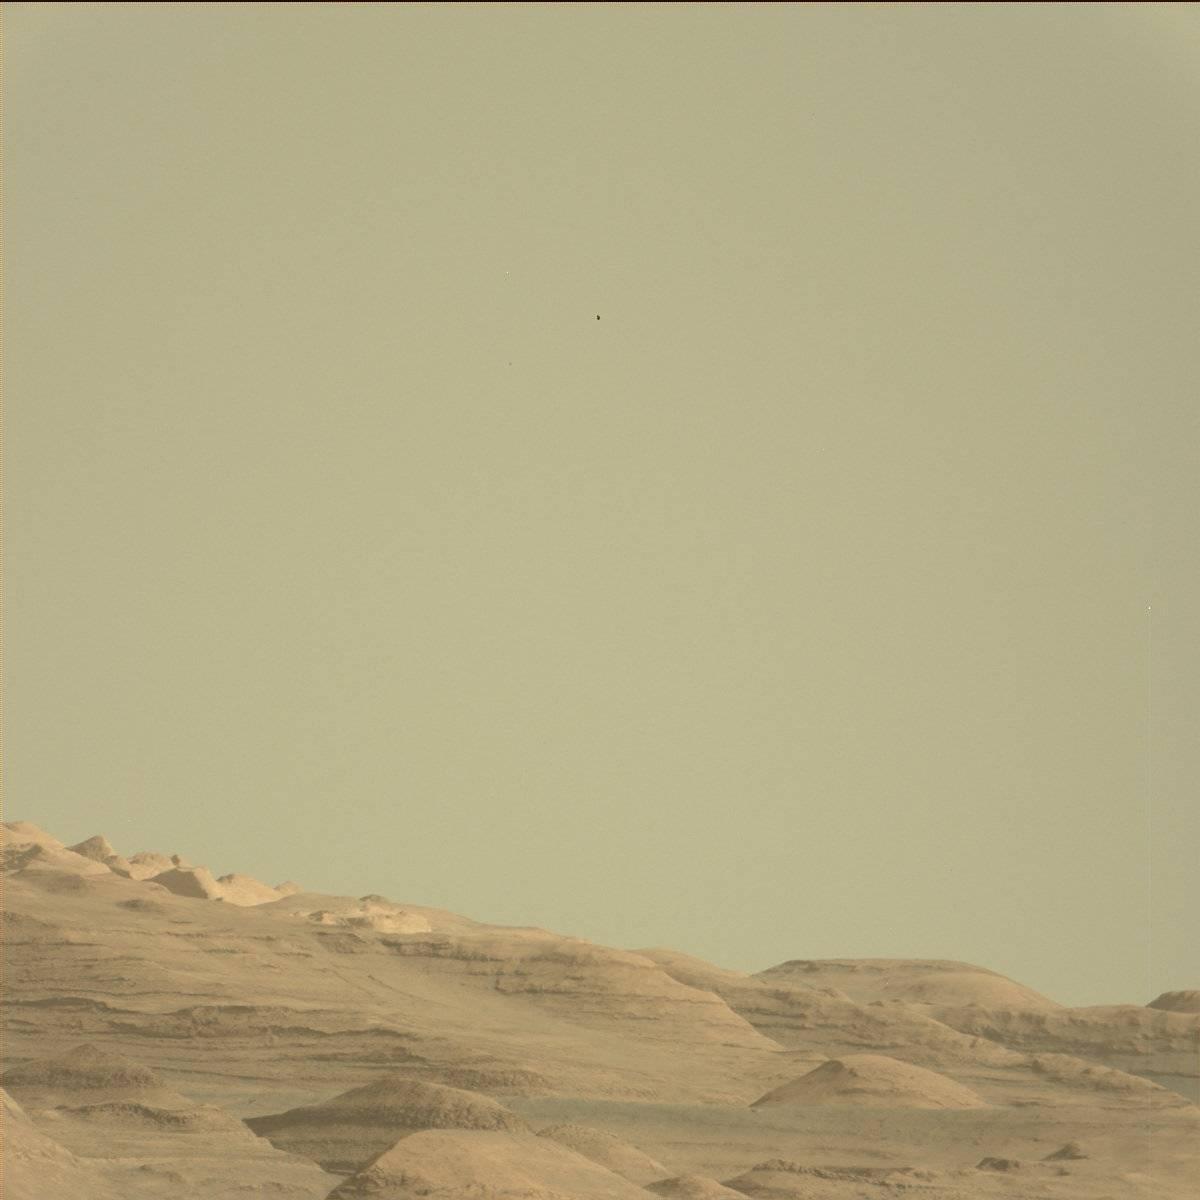
Terrain classes present: Ridge, Sky